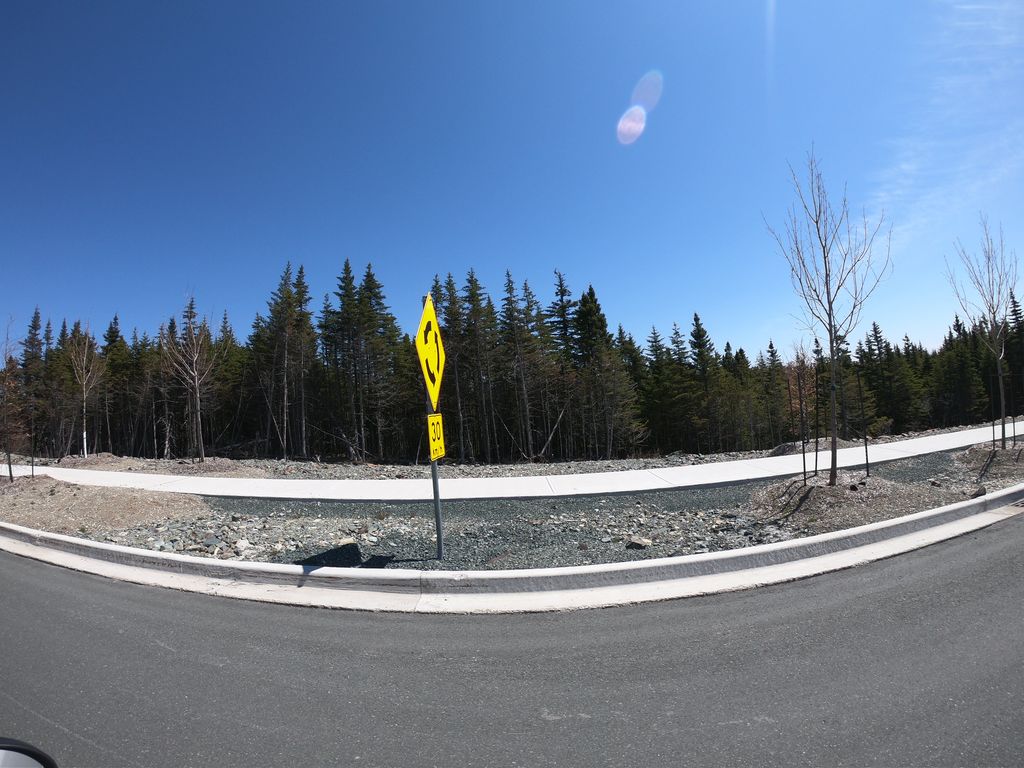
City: st_johns